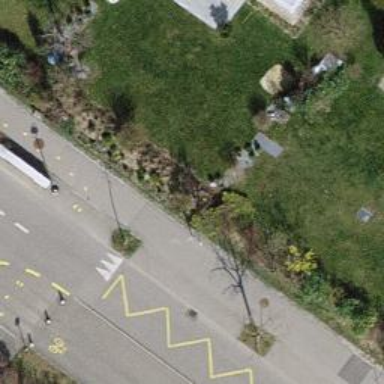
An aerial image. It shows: Bus stop with platform for public transport.